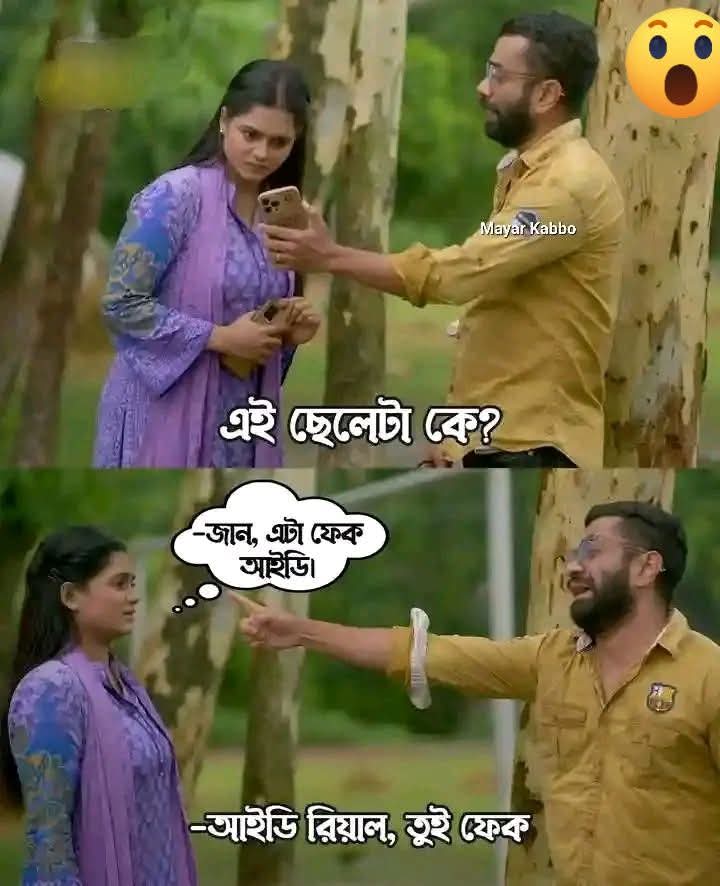
Text: এই ছেলেটা কে? -জান, এটা ফেক আইডি। -আইডি রিয়াল, তুই ফেক
Label: Non Hate